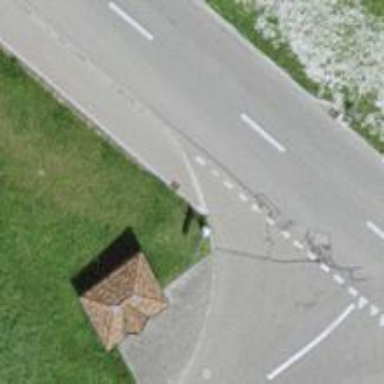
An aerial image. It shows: Bus stop with shelter. It is platform for public transport.